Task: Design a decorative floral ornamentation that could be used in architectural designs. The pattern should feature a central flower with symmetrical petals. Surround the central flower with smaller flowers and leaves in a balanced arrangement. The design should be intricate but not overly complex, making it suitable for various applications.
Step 1535:
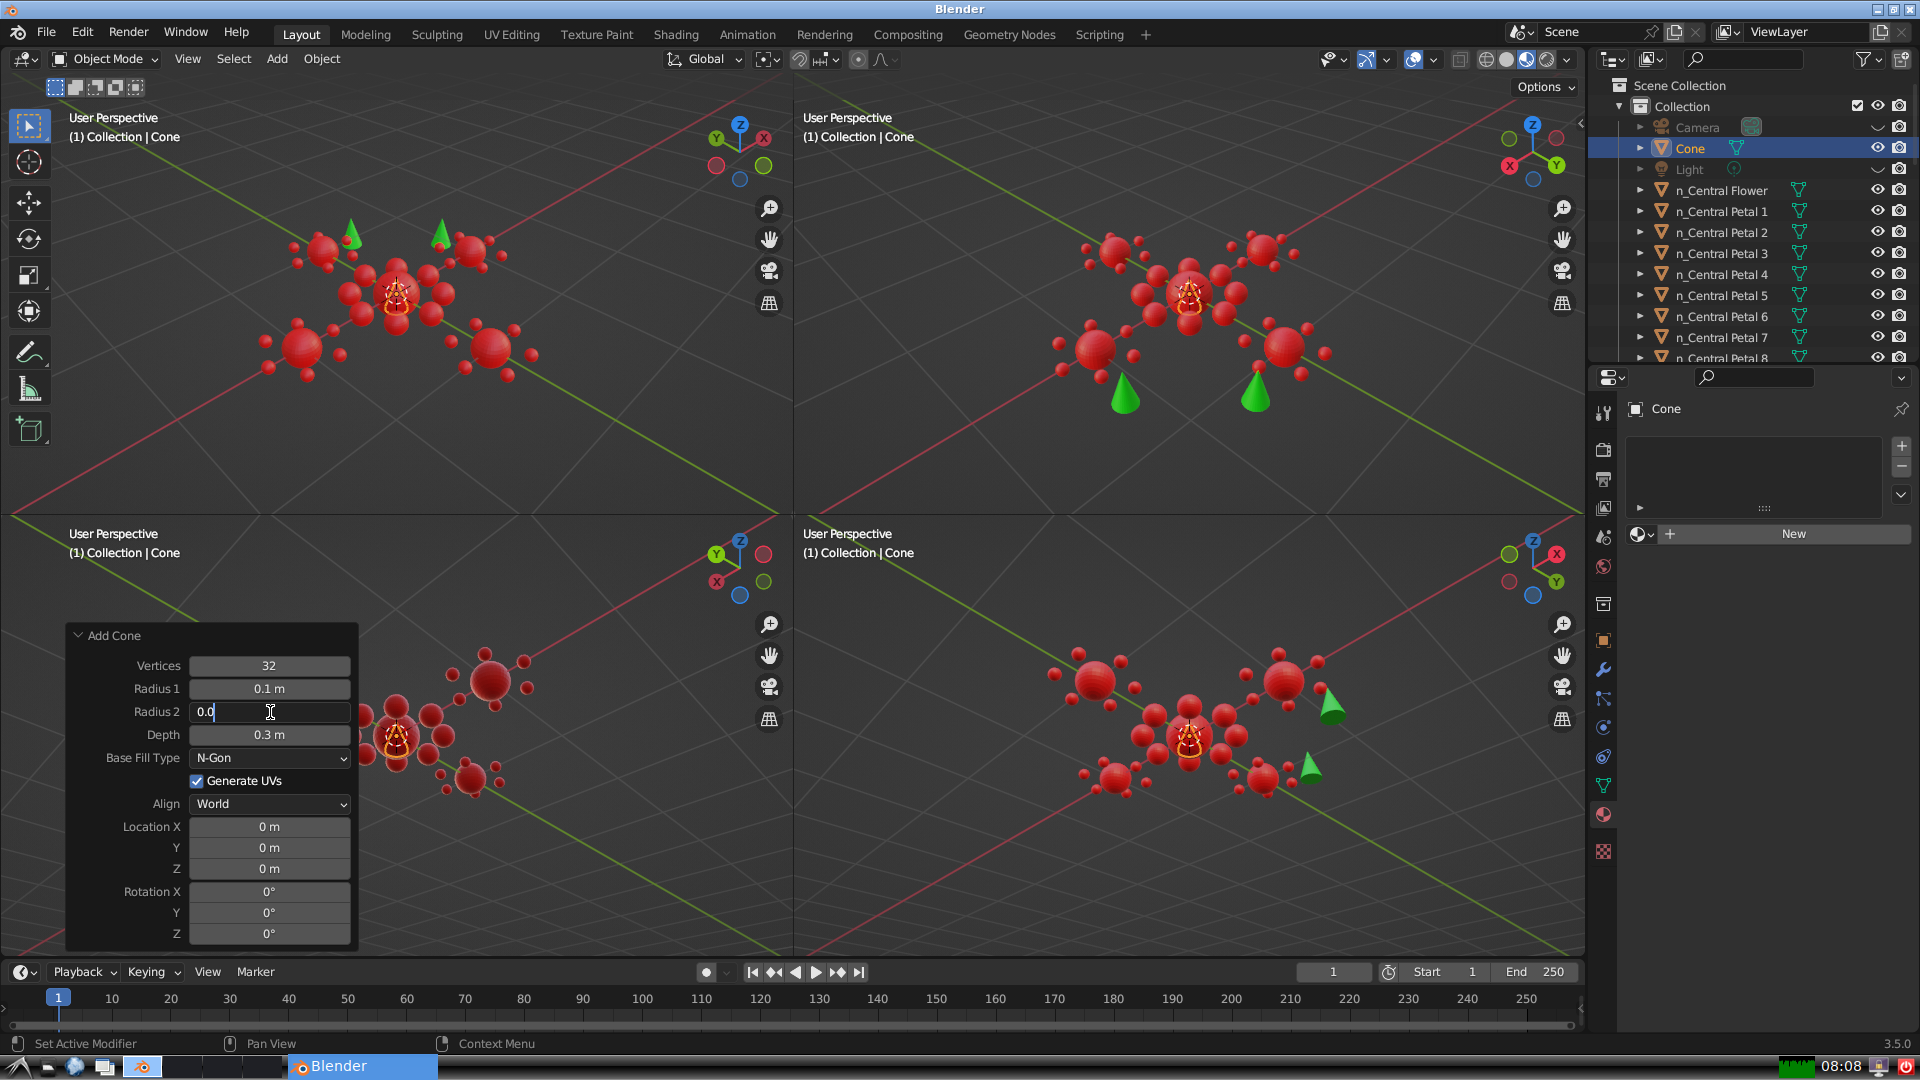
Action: {"key_press": ['Return']}